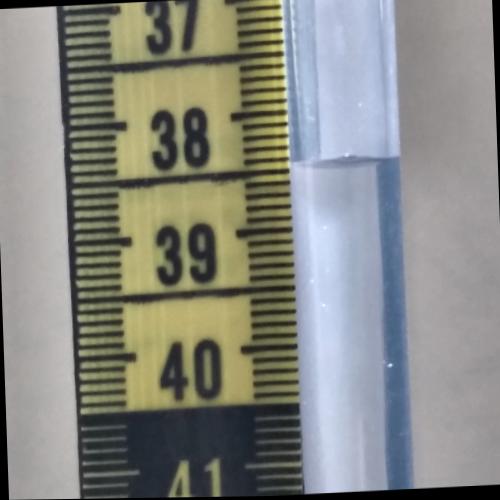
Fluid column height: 38.5 cm